Brain MRI, t1w sequence, axial 2D slice.
Patient: age 52, sex M, weight 78 kg, height 1.78 m
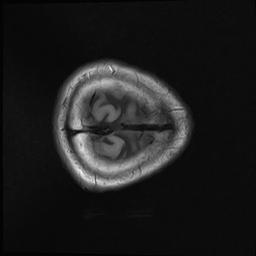